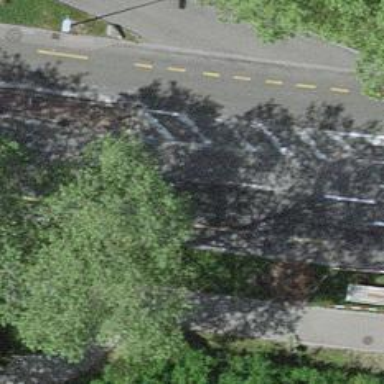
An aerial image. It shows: Secondary road with asphalt surface.